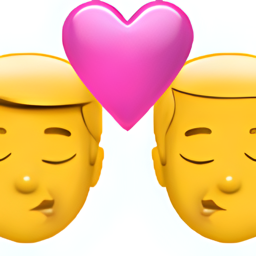
Name: kiss man man
Emoji: 👨‍❤️‍💋‍👨
Group: People & Body
Sub-group: family